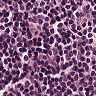
Metastatic tissue present: no